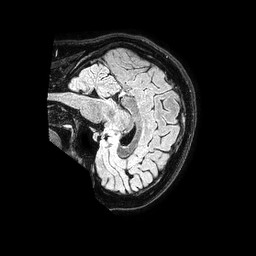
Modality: FLAIR
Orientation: sagittal
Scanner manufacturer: philips
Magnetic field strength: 1.5 T
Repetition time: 4.8 s
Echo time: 0.3 s